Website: macys
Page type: billing-address
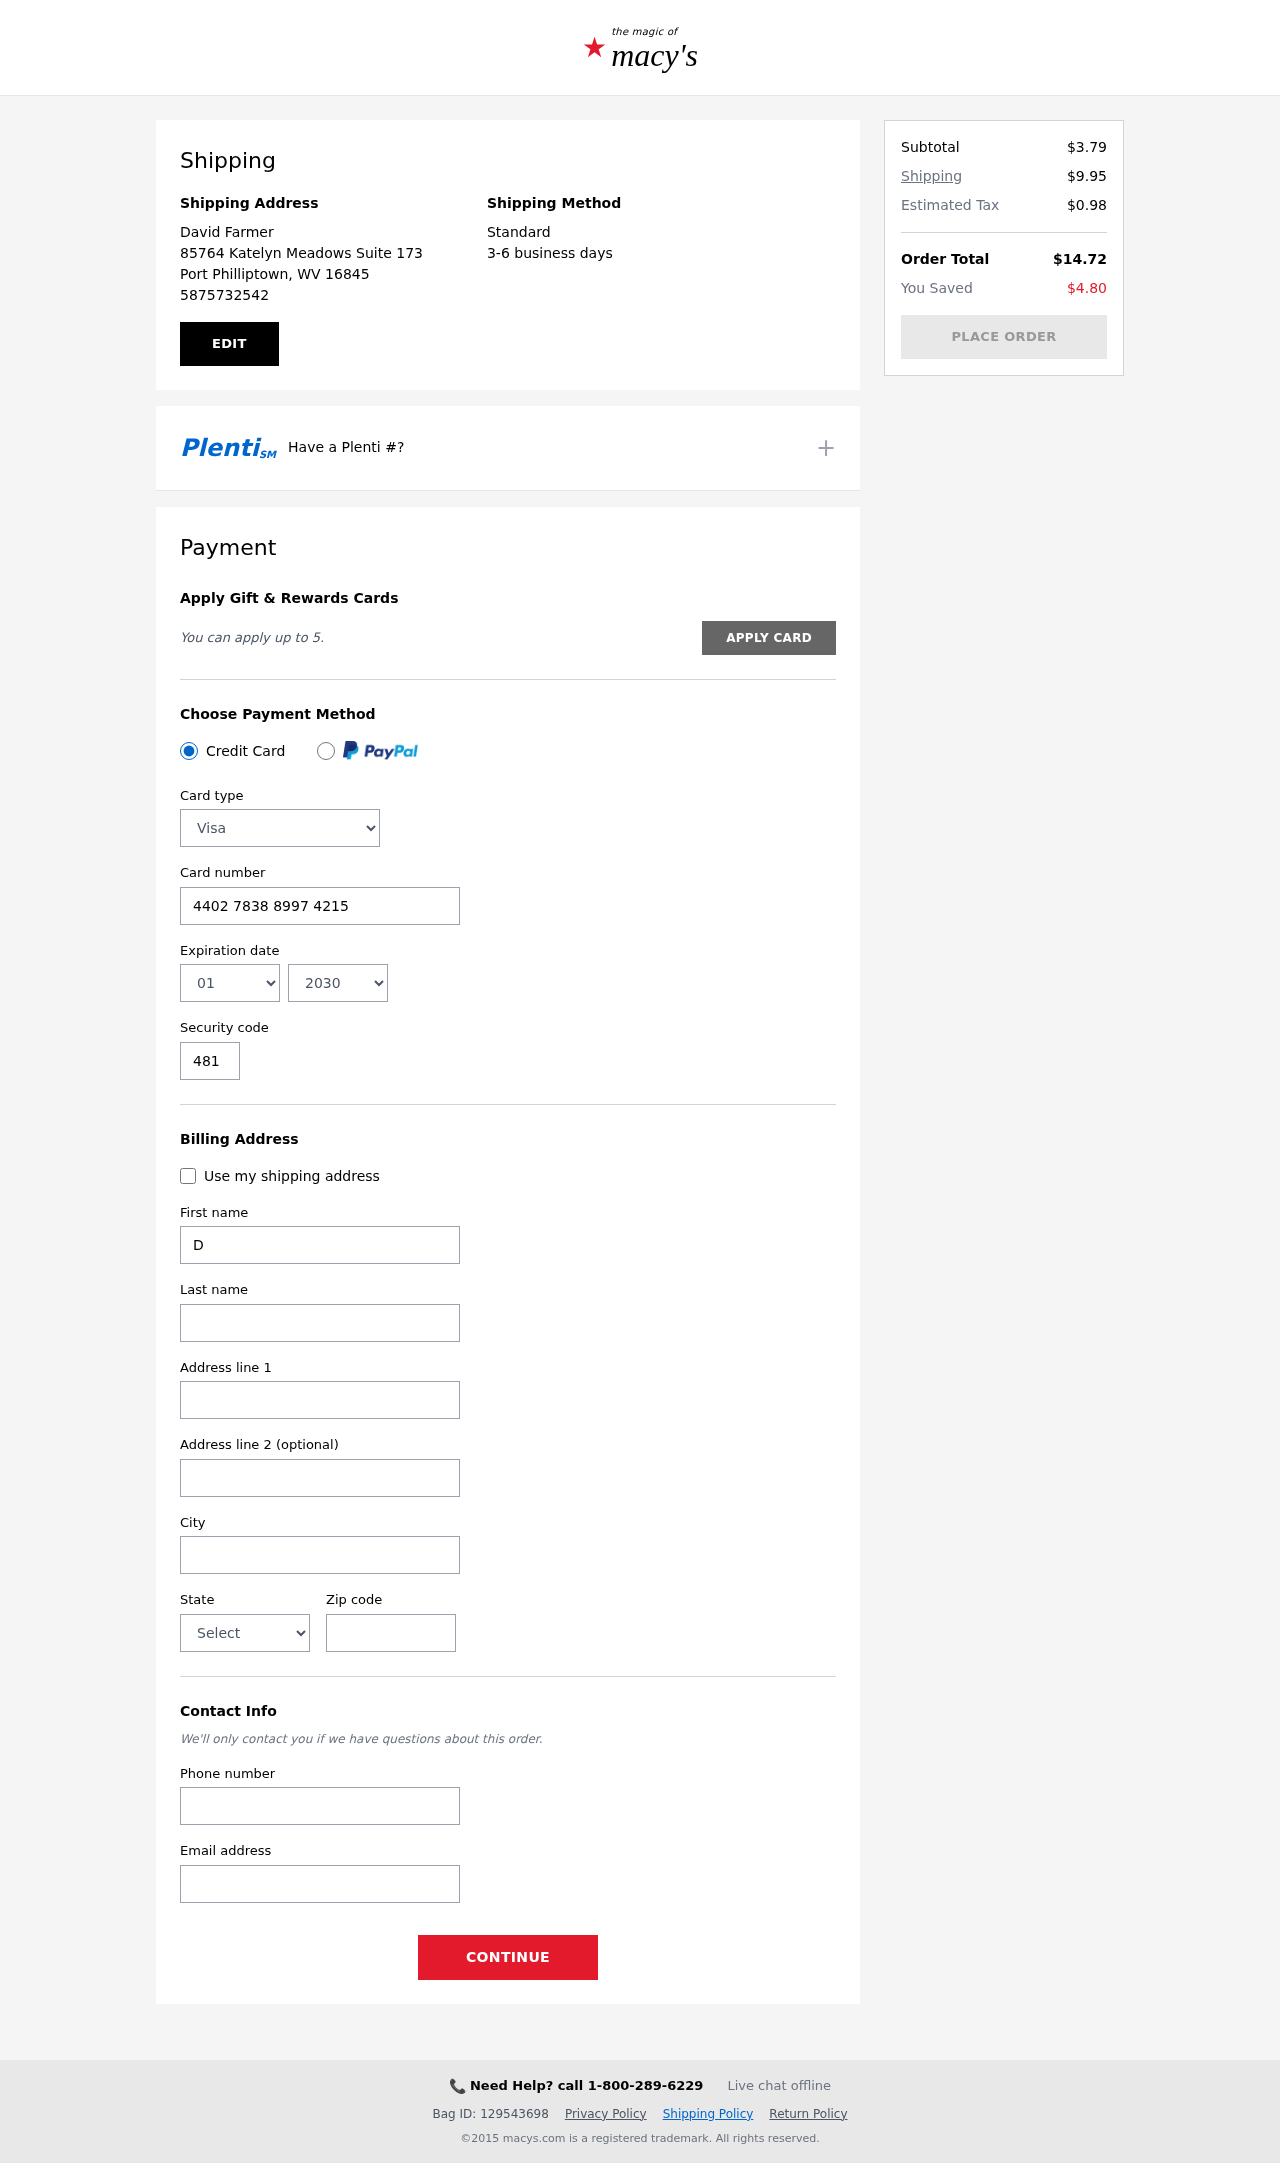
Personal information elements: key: PII_CARD_CVV
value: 481
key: PII_CARD_EXPIRY_MONTH
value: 01
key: PII_CARD_EXPIRY_YEAR
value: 30
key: PII_CARD_NUMBER
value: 4402 7838 8997 4215
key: PII_CARD_TYPE
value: Visa
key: PII_CITY
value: Port Philliptown
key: PII_CITY_STATE_ZIP
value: Port Philliptown, WV 16845
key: PII_EMAIL
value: davidfarmer@hotmail.com
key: PII_FIRSTNAME
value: David
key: PII_FULLNAME
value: David Farmer
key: PII_LASTNAME
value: Farmer
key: PII_PHONE
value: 5875732542
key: PII_POSTCODE
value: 16845
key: PII_STATE
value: West Virginia
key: PII_STREET
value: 85764 Katelyn Meadows Suite 173
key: PII_STREET2
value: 59589 Hammond Gardens
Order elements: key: ORDER_SUBTOTAL
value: $3.79
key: ORDER_SHIPPING_COST
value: $9.95
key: ORDER_TAX
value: $0.98
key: ORDER_TOTAL
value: $14.72
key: ORDER_SAVINGS
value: $4.80